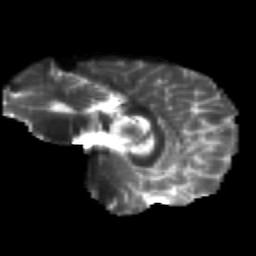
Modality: T2w
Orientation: sagittal
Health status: healthy
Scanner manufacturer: siemens
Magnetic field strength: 3 T
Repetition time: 12 s
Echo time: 0.092 s